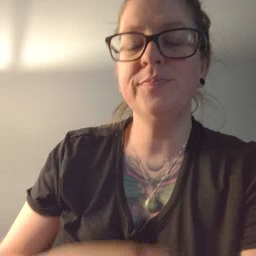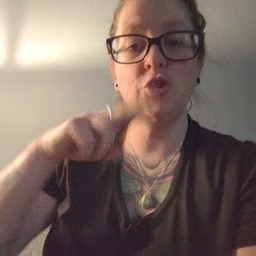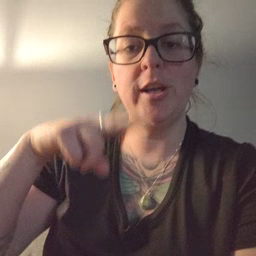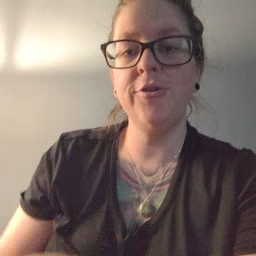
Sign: chair